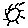
Label: sun